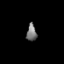
Tissue: prostate
Cell type: Myeloid cells
Senescence score: 0.7992
Nuclear area (px): 167
Mean DAPI intensity: 117.192